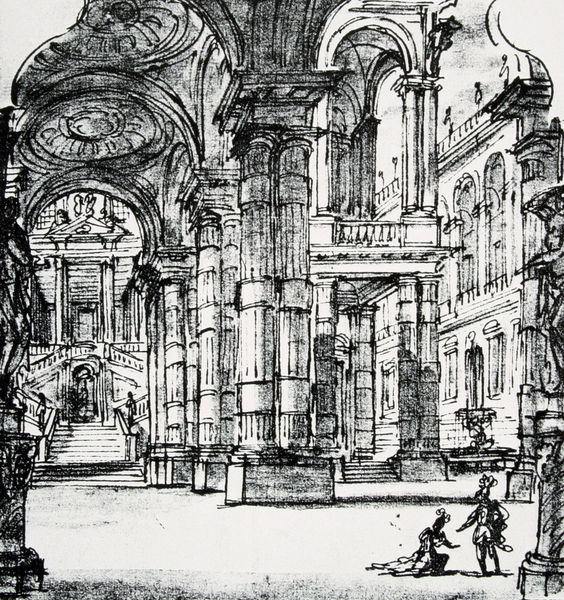
Titel: Vorzimmer der königlichen Appartements
Künstler: Filippo Juvarra
Standort: Torino
Institution: Museo Civico
Schlagwörter: feder, mann, schatten, weiß, menschen, stadt, ausschnitt, fenster, frau, geste, grau, hut, licht, männer, pfeiler, schwarz, skizze, straße, szene, säule, säulen, vordergrund, zeichnung, gebäude, haus, schloss, leute, architektur, barock, sockel, stehen, innenraum, häuser, brüstung, kirche, boden, decke, personen, theater, gotik, brunnen, balkon, schiff, bogen, fassade, studie, grafik, graphik, hof, platz, bühnenbild, figuren, rundbogen, kuppel, treppe, treppen, könig, soldaten, draussen, detail, aufgang, geländer, stufe, stufen, knie, galerie, bögen, tusche, außen, ruine, gewölbe, palast, balustrade, dom, kohle, druck, schwarz-weiss, radierung, stich, knien, soldat, bleistift, entwurf, ritter, arkaden, kathedrale, rom, kapitell, verziert, gemäuer, doppelsäulen, gesims, ionisch, portikus, mittelalter, romanik, freitreppe, kanneluren, baldachin, ballustrade, kulisse, dorisch, bitte, kniefall, unterwerfung, archivolte, basilika, mann frau, palais, barok, gekuppelt, gotteshaus, pendentiv, pendentif, kircheninnenraum, kniende, cluny, architketur, dachterasse, pallazo, kanellur, vergebung, kämpferplatten, szenenbild, mehrgeschossig, pedestal, kallur, kup0pel